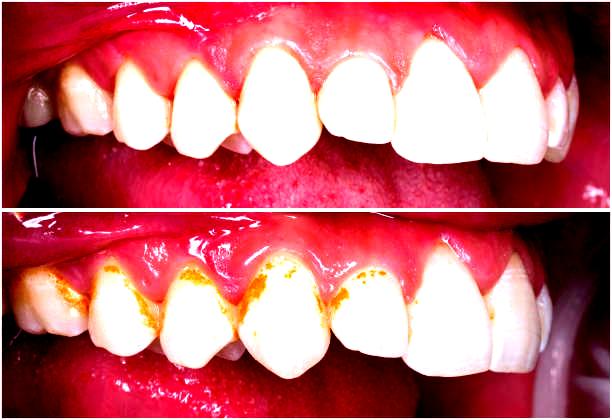
Condition: Calculus